Milling tool wear sample.
Tool blade image: 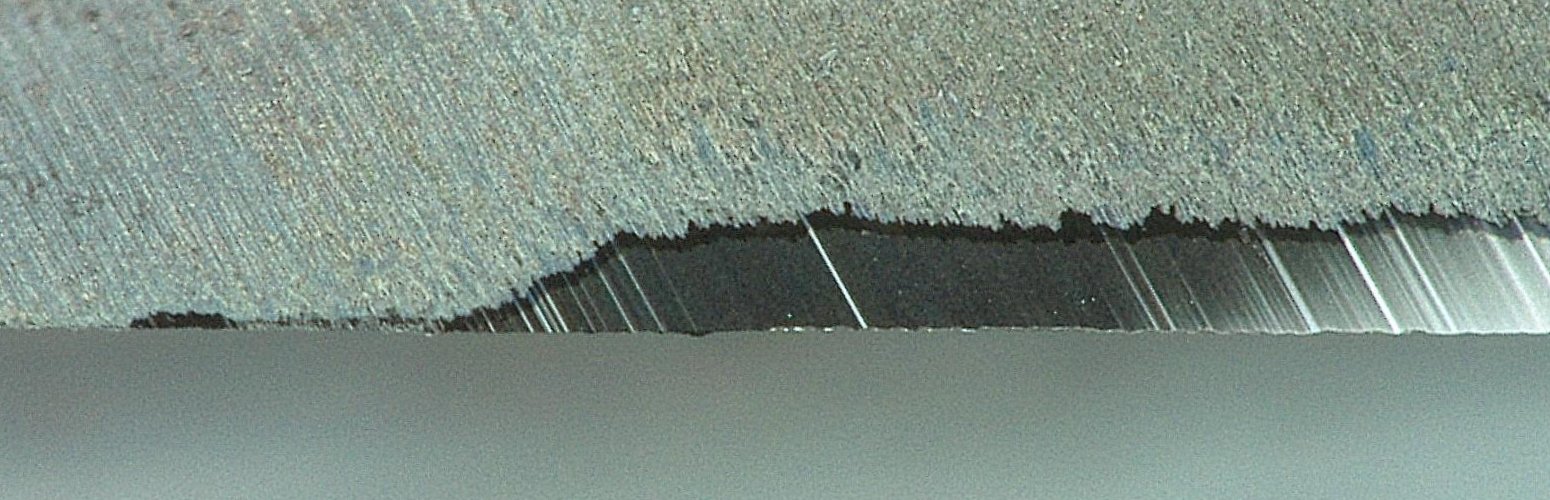
Chip image: 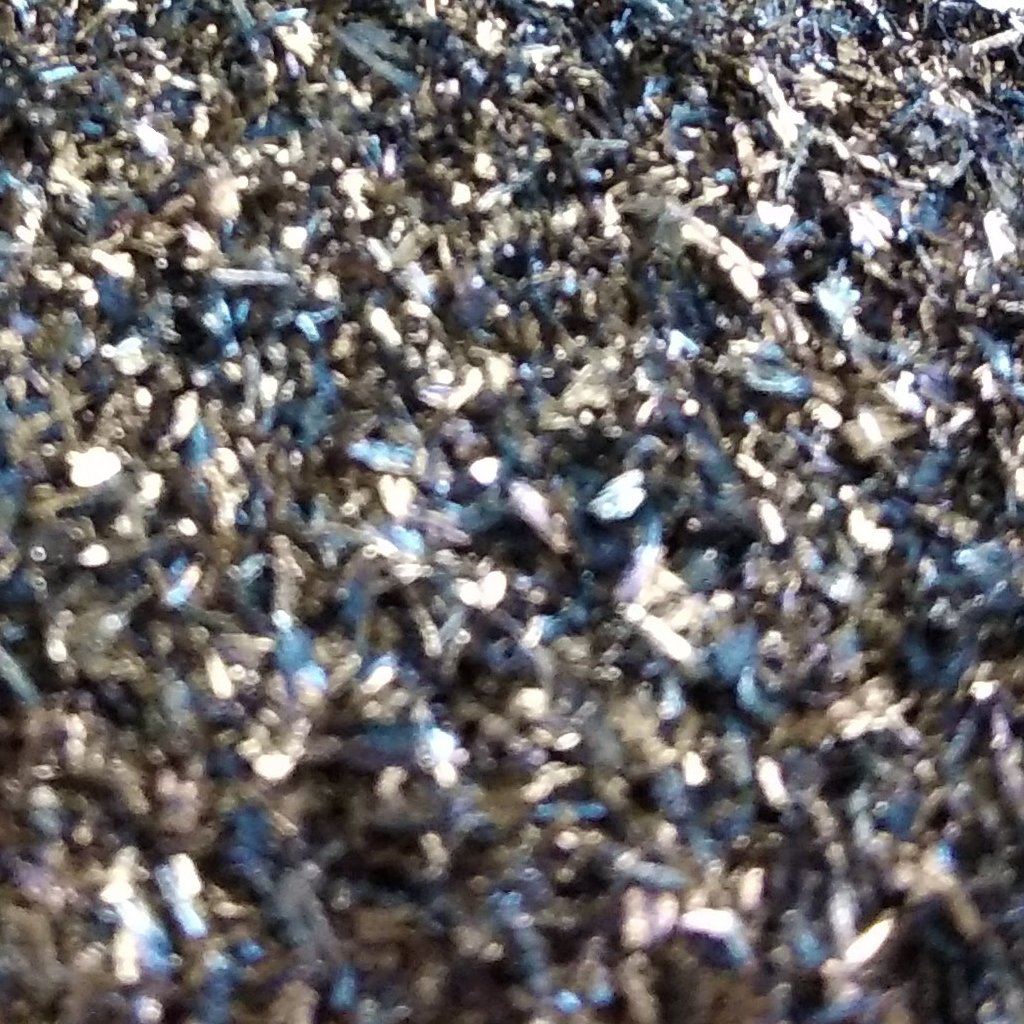
Workpiece image: 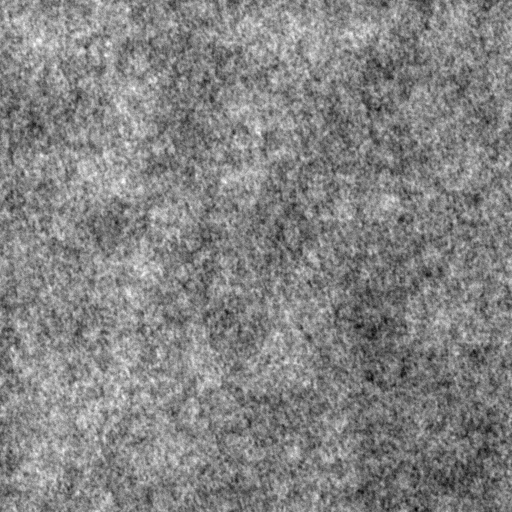
Tool wear state: dulled
Gaps: 154.56
Flank wear: 171.57
Overhang: 15.27
Force-signal Mel-spectrograms (X, Y, Z axes): 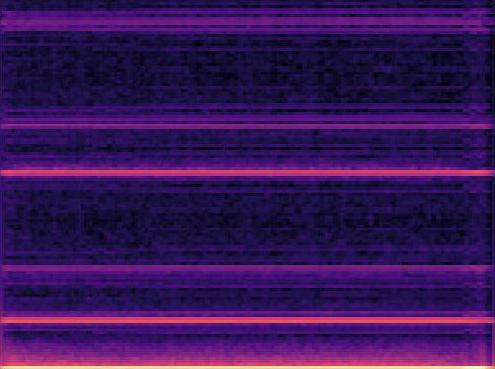 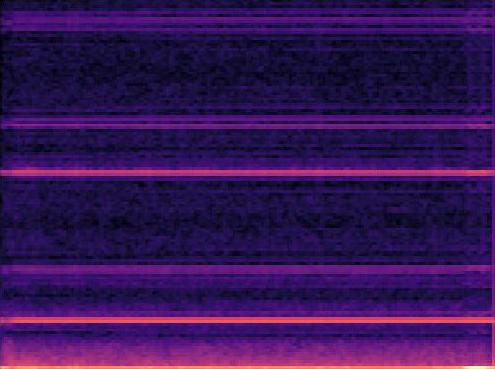 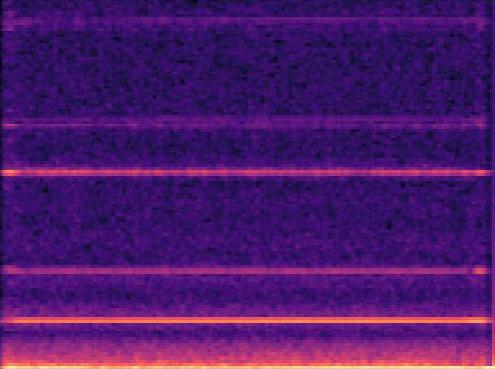
Force-signal scalograms (X, Y, Z axes): 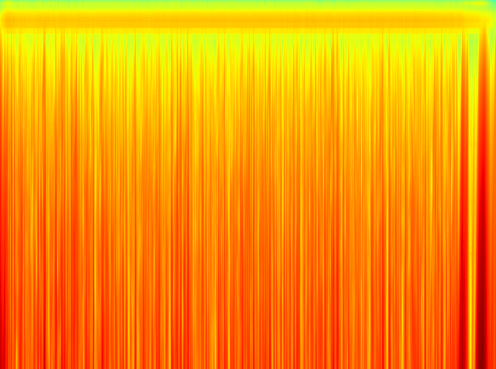 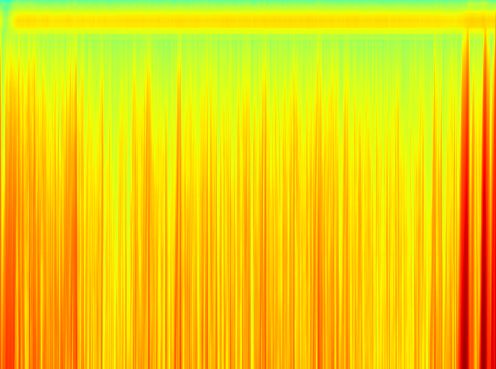 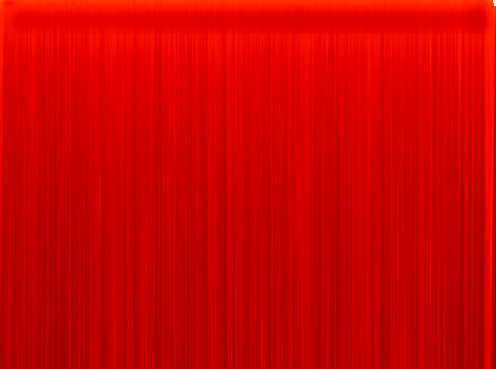
Force phase: accelerated_severe_wear